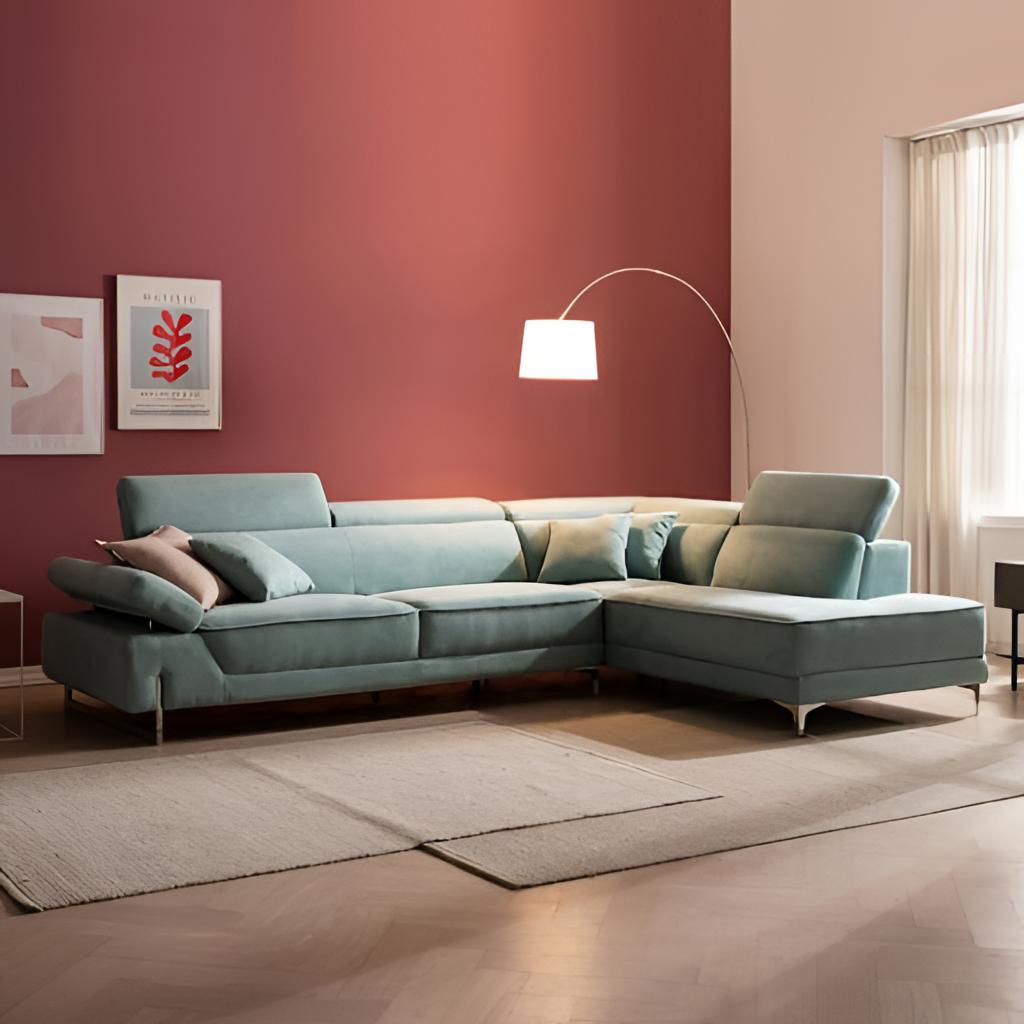
living room, fabric sectional sofa, contemporary, red and white paint wallpaper, with vertical two tone pattern, wood flooring, with herringbone pattern